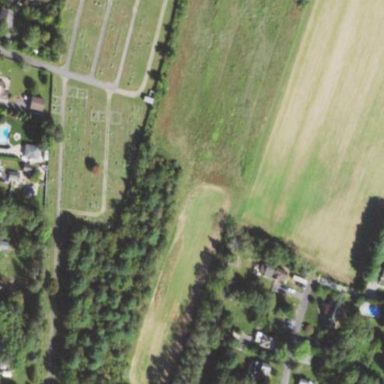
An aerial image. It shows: Cemetery.